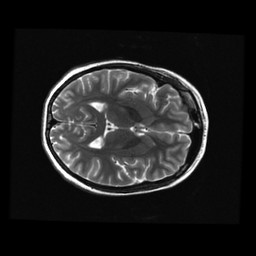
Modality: T2w
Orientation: axial
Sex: female
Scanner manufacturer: ge
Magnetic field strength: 3 T
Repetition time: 5 s
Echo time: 0.101 s